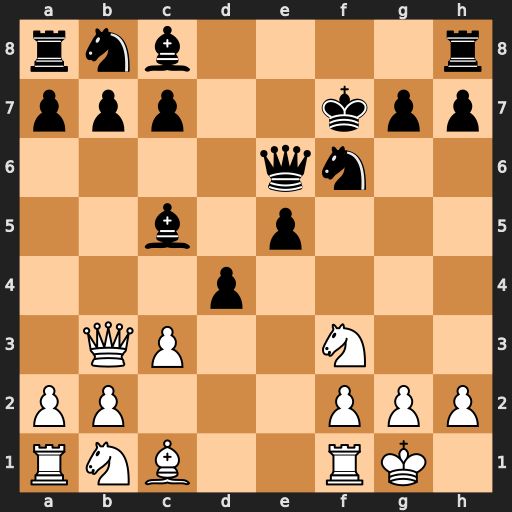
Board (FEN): rnb4r/ppp2kpp/4qn2/2b1p3/3p4/1QP2N2/PP3PPP/RNB2RK1
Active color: w
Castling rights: -
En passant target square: -
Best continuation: Ng5+ Ke7 Nxe6